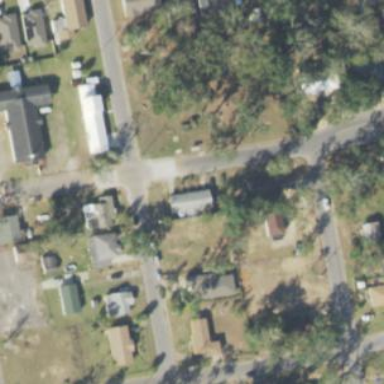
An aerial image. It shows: This residential area consists of single-family homes.